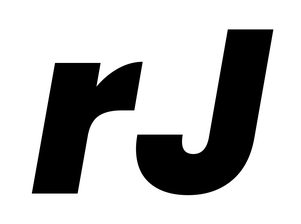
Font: Poppins-ExtraBoldItalic